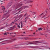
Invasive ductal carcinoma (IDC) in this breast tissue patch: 0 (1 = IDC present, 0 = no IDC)